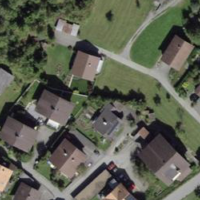
EUNIS habitat code: 55
Species observed at this site:
Primula veris
Lysimachia punctata